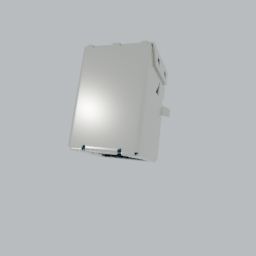
Label: electronics